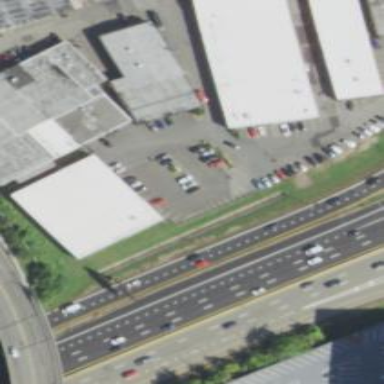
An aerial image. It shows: Commercial building.